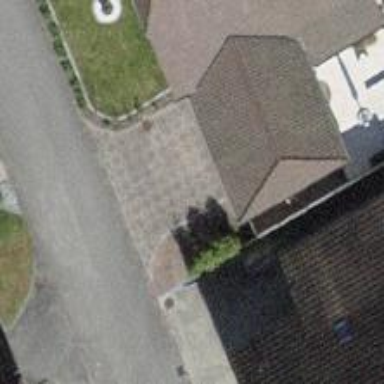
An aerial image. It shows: Garage with tiled roof.